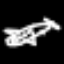
Label: airplane